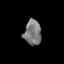
Tissue: skin
Cell type: Epithelial cells
Senescence score: 0.2593
Nuclear area (px): 420
Mean DAPI intensity: 121.569